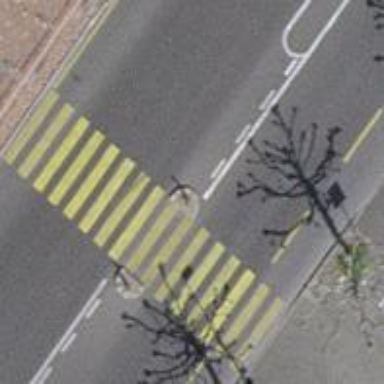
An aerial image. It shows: Crossing with traffic signals and central island.